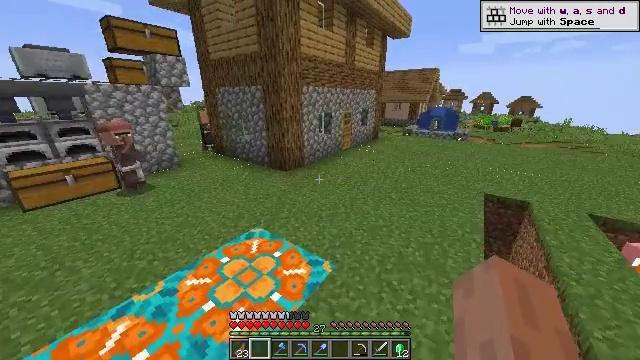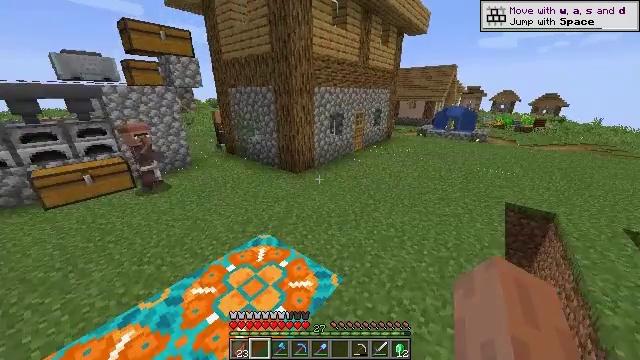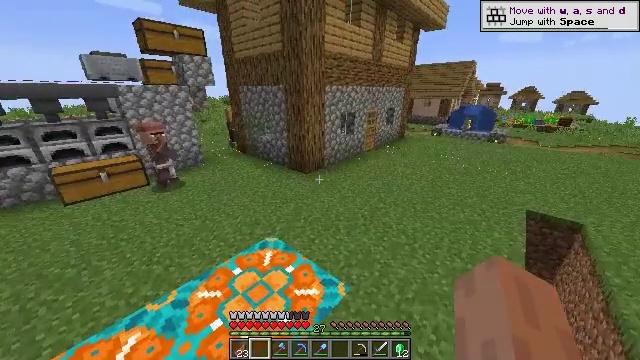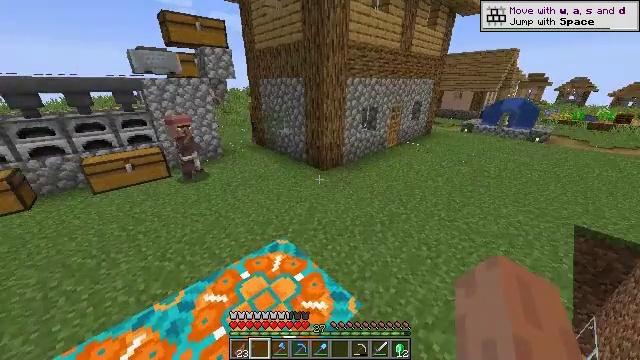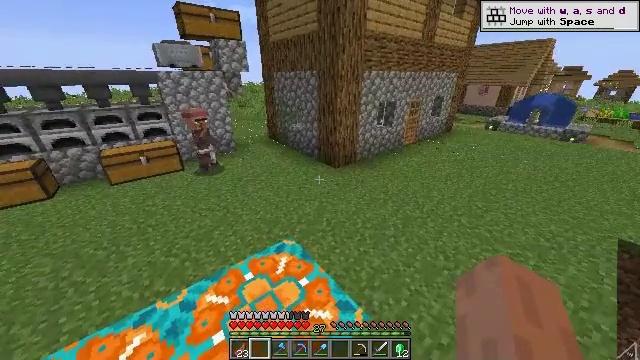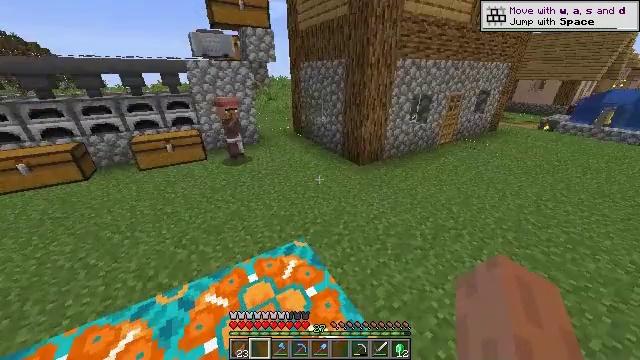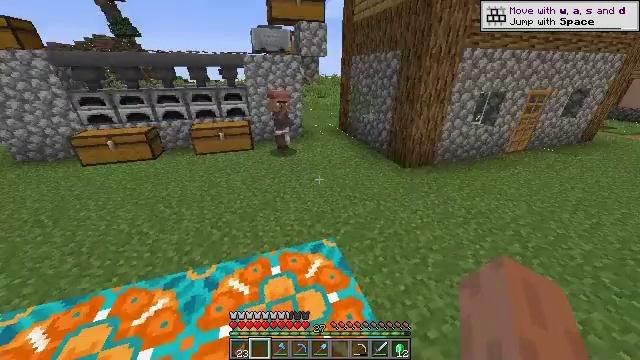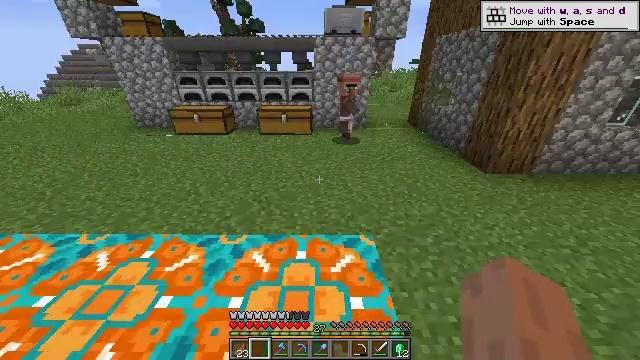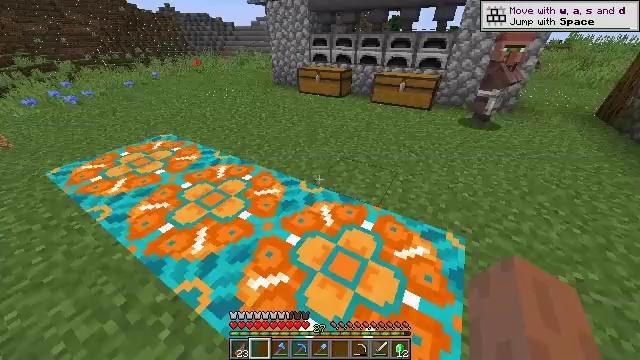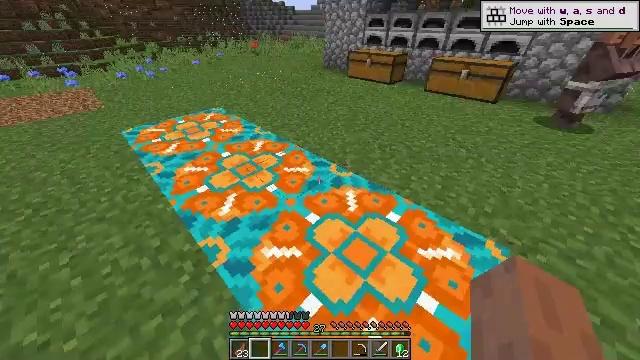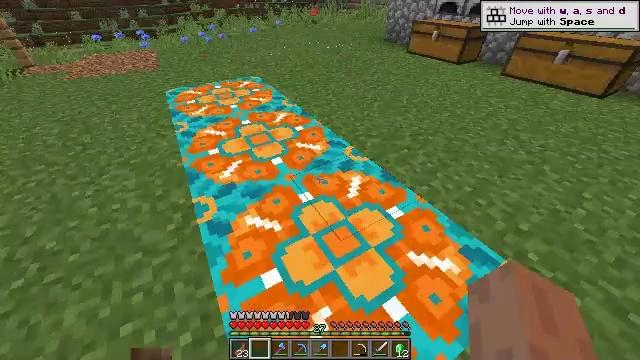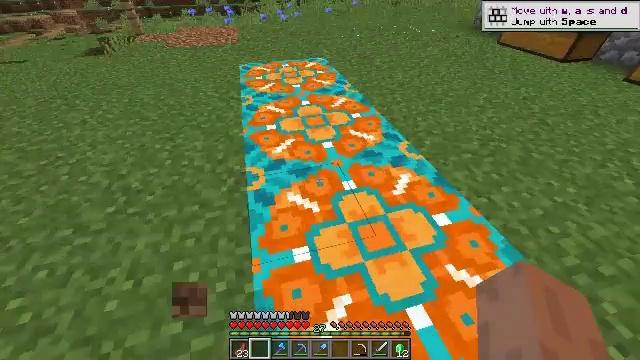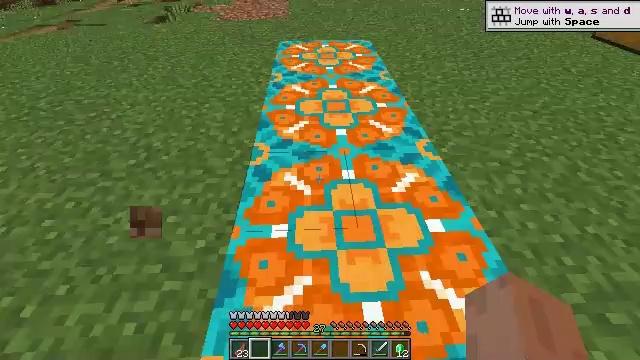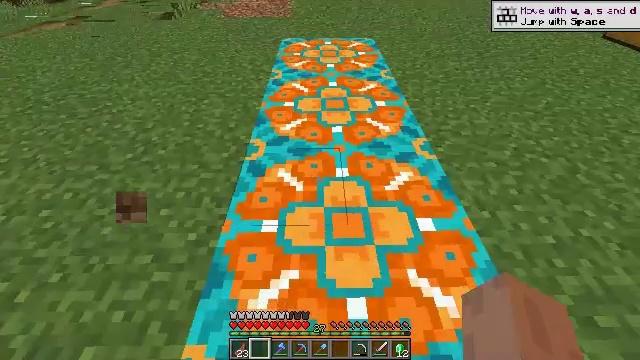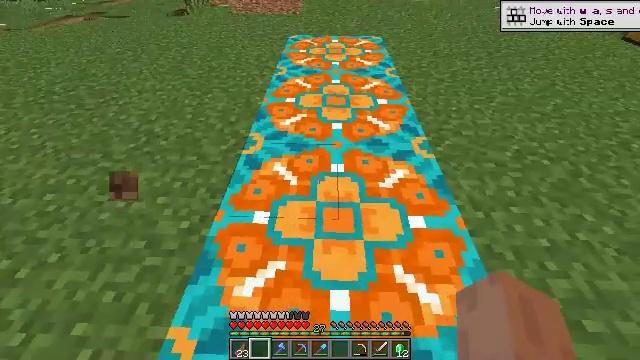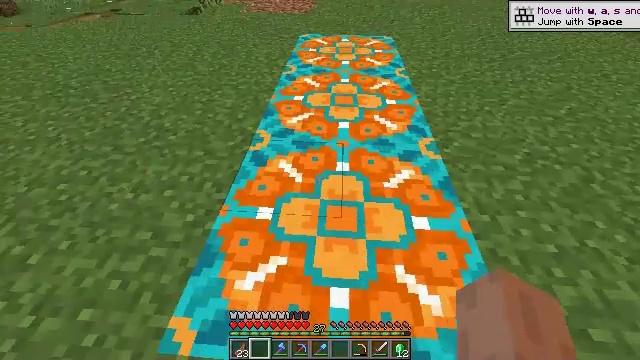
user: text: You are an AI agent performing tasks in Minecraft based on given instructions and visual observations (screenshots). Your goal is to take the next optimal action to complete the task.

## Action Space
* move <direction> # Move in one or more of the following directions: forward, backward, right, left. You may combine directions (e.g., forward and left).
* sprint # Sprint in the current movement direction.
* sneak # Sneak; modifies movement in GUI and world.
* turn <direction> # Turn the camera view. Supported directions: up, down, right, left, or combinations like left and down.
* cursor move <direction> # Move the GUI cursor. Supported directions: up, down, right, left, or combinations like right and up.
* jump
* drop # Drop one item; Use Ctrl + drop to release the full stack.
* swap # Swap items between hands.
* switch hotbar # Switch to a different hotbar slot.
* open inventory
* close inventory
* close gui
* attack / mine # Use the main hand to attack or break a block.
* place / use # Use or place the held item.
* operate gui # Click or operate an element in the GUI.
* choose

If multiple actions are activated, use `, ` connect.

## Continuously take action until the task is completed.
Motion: motion action
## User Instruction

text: Collect the orange glazed terracotta.
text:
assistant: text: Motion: move forward, turn left, jump
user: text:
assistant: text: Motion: move forward, turn left, jump
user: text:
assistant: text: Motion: move forward, turn left and down, jump
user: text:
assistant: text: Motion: move forward, turn left and down, jump
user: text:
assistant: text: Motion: move forward, turn left and down, jump
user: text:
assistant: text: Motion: move forward and move right, turn left
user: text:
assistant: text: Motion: move forward and move right, turn left
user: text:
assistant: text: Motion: move forward and move right, turn left and down
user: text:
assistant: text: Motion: move right, turn left and down
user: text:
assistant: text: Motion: move right, turn left and down
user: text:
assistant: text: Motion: move right, turn left and down
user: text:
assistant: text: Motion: move right, turn left and down
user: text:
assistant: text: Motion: turn left
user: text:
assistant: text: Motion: turn left
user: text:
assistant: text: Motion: turn left
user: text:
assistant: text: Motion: move right
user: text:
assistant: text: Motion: move right, turn left
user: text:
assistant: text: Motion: move right, turn left
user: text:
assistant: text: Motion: no_op
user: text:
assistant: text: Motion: move back
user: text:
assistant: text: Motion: move back, turn up
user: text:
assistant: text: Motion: move back, turn up
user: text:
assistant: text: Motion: move back and move left, turn up
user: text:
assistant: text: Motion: move back and move left, turn up
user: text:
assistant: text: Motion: move back and move left
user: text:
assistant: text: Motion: move left, turn right and up
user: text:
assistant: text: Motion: turn right
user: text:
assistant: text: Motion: turn right
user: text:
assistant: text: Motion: no_op
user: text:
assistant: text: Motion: move forward